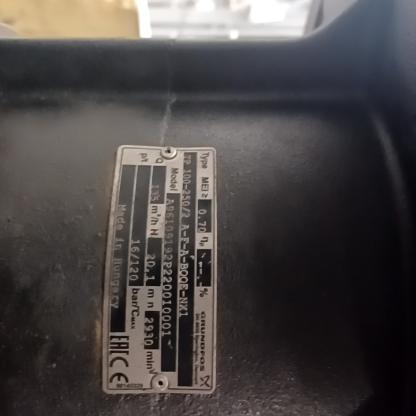
Klasa: tabliczka-znamionowa